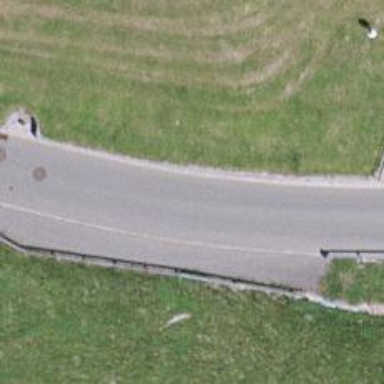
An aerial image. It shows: Passing place on the road.